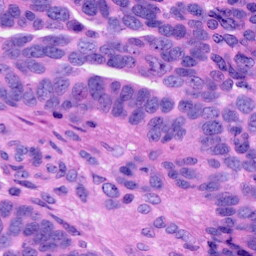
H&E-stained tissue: Ovarian